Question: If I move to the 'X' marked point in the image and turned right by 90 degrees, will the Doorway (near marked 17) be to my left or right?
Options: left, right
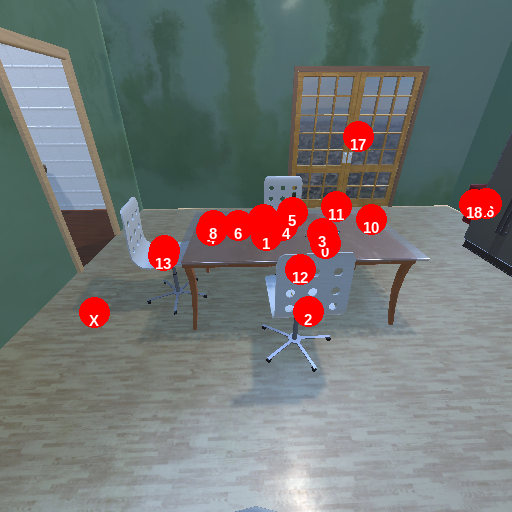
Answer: left